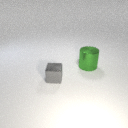
small gray metal cube in front of large green metal cylinder